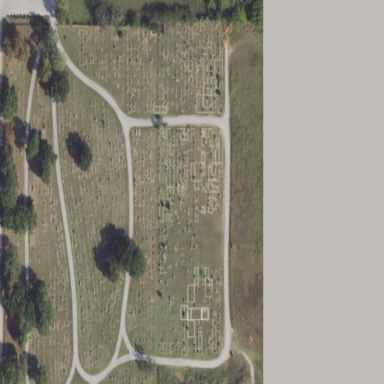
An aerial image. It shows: Cemetery.